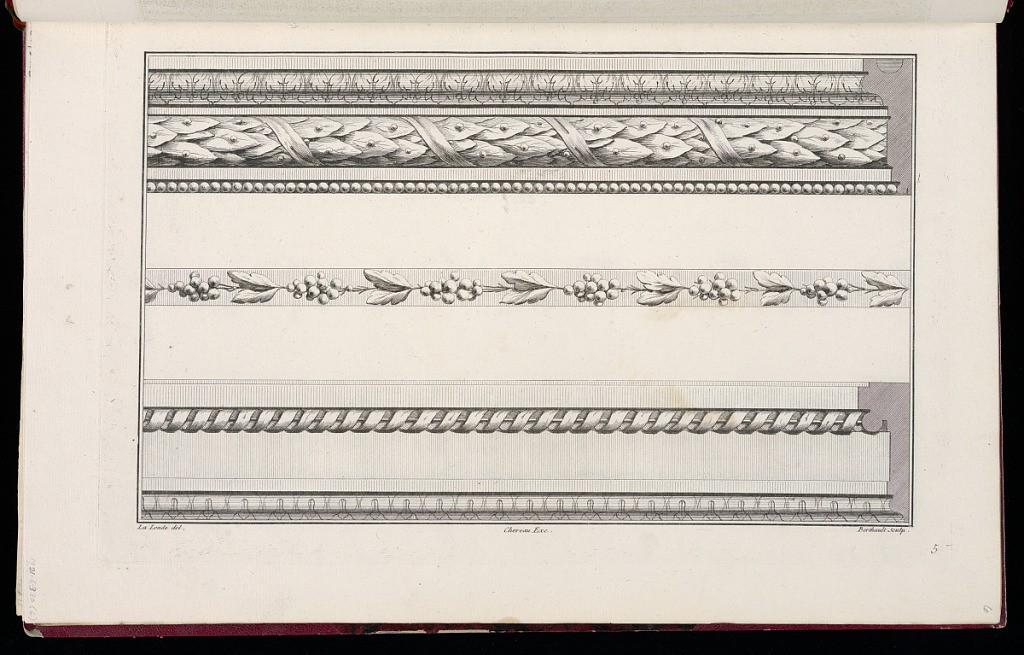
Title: Three Border Designs
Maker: Richard de Lalonde, French, active 1780–96
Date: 1785-1788
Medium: Etching on off-white laid paper
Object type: Print
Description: Three bands of border designs, stacked horizontally on the page. The top border, with cross-section on the right, is comprised of a row of acanthus leaves over bound laurel leaves and a row of beads; the middle border consists of a strand of leaves alternating with grapes; the bottom border, also with cross-section on the right, has a band of spiraling ribbon at its top. The plate is signed and numbered.